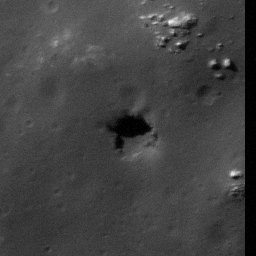
Pit: Stefan L 2
Host crater: Stefan L
Host type: impact_melt
Lunar coordinates: latitude 44.498, longitude 251.834